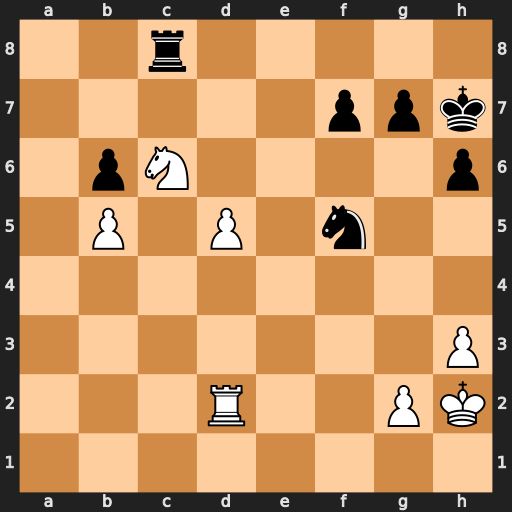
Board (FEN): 2r5/5ppk/1pN4p/1P1P1n2/8/7P/3R2PK/8
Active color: w
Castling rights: -
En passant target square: -
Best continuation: d6 Nxd6 Rxd6